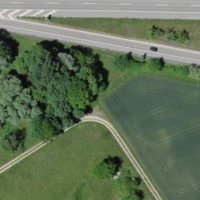
EUNIS habitat code: 57
Species observed at this site:
Pholidoptera griseoaptera
Tettigonia viridissima
Maniola jurtina
Chorthippus brunneus
Chorthippus biguttulus